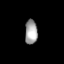
Tissue: lung
Cell type: Endothelial cells
Senescence score: 0.6292
Nuclear area (px): 304
Mean DAPI intensity: 158.605